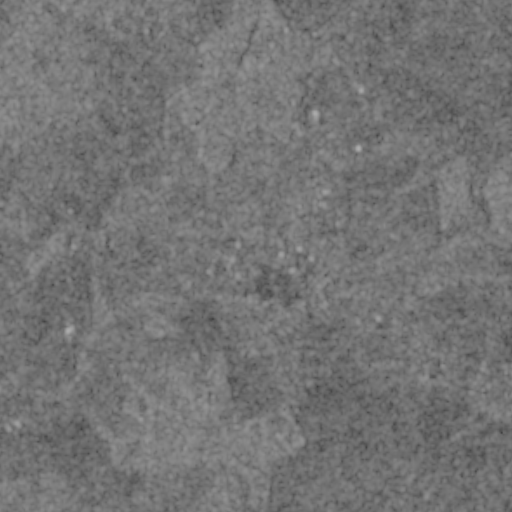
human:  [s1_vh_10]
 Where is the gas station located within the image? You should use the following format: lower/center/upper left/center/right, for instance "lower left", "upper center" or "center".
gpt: The gas station is located in the center of the image.
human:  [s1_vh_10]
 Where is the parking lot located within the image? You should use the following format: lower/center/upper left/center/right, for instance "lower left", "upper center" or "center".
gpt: The parking lot is located in the center right of the image.
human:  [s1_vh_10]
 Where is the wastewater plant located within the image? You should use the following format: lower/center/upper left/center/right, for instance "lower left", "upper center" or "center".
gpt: The wastewater plant is located in the lower left of the image.
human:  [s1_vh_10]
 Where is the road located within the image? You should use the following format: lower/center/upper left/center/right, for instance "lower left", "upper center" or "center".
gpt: There is no road in the image.

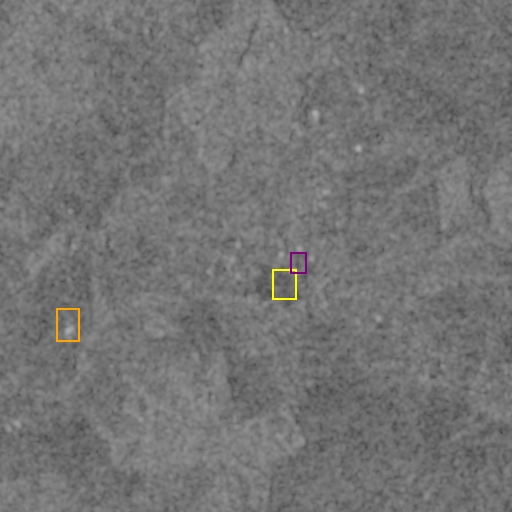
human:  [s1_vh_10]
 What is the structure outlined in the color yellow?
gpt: The structure outlined in yellow is a park.
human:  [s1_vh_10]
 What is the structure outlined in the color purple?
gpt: The structure outlined in purple is a parking lot.
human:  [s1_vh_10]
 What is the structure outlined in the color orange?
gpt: The structure outlined in orange is a wastewater plant.
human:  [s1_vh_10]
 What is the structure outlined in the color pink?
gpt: There is no pink outline.